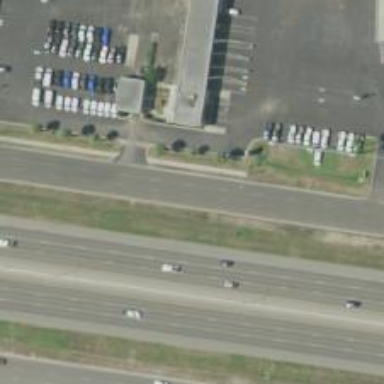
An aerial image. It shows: Secondary road with frontage road.